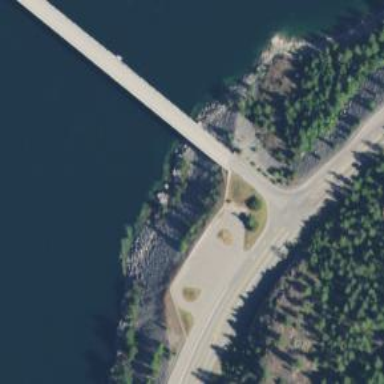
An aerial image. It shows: Historic bridge.